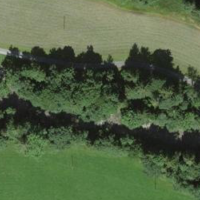
EUNIS habitat code: 43
Species observed at this site:
Clinopodium vulgare